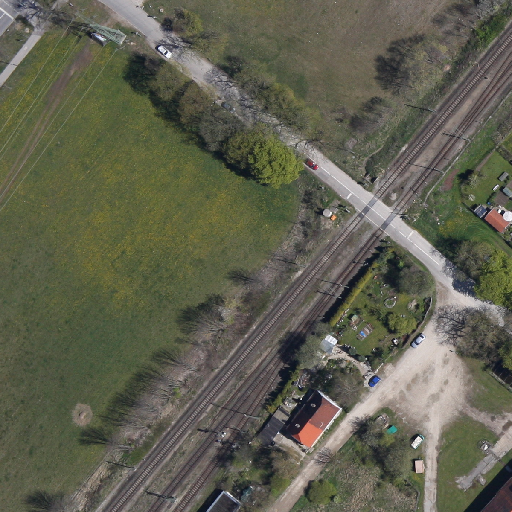
Referring expression: car